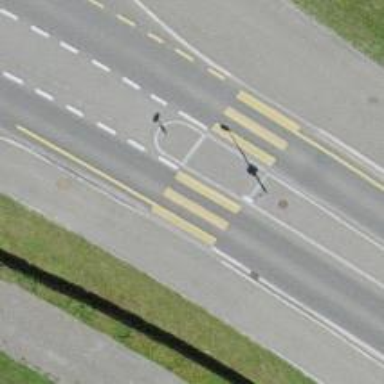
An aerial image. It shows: Marked road crossing with pedestrian island.